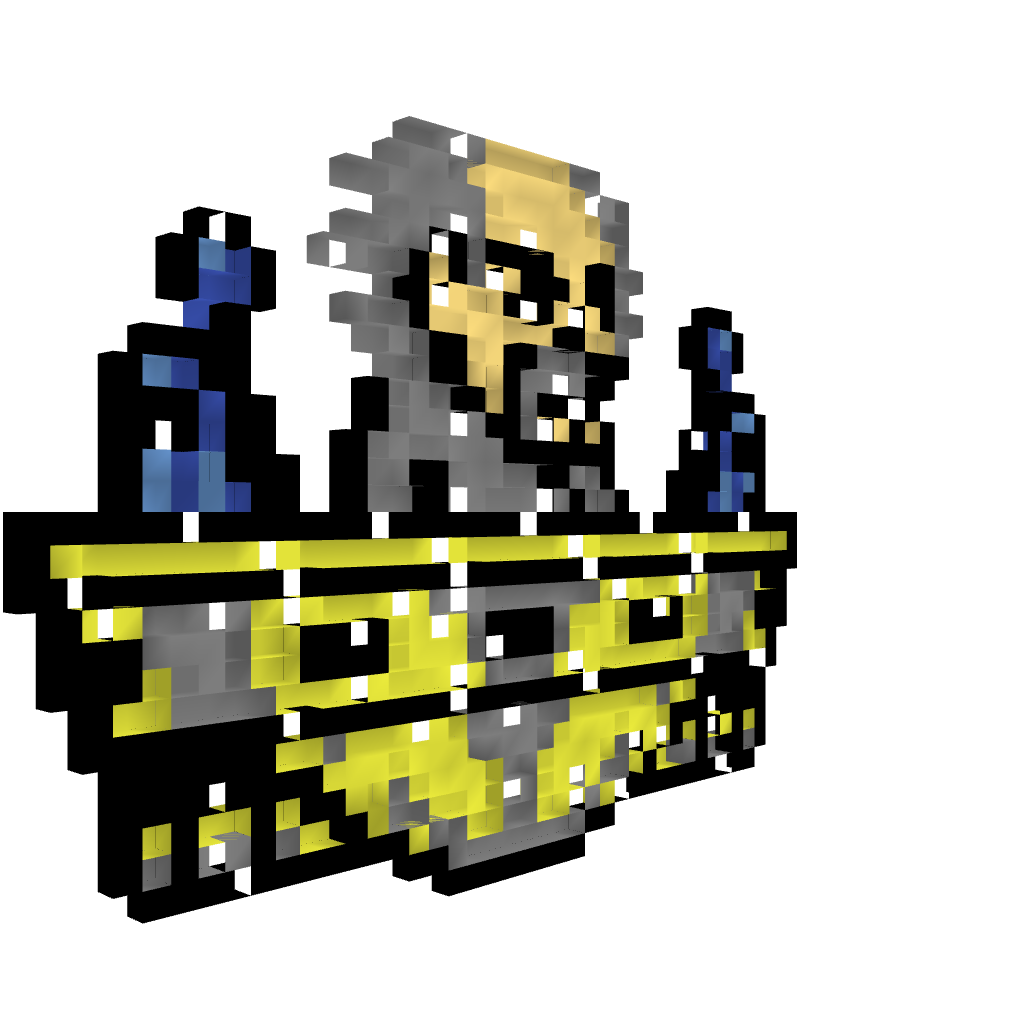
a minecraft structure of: Dr Wily high quality